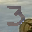
Label: 3